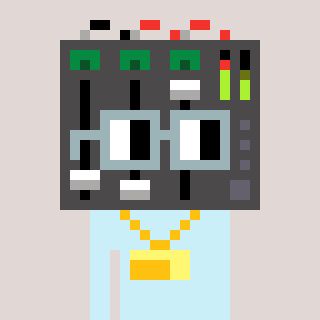
a pixel art character with square dark gray glasses, a mixer-shaped head and a cold-colored body on a warm background